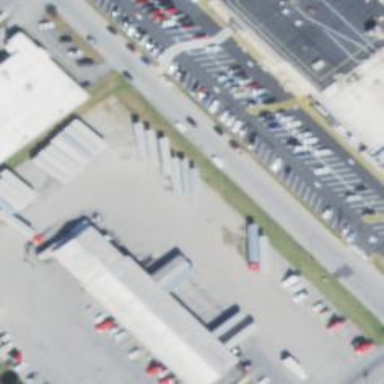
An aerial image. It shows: Transportation building.